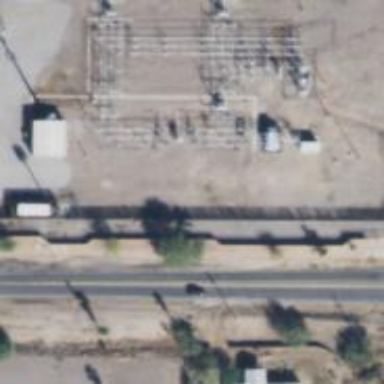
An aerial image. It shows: Switch used for power control.